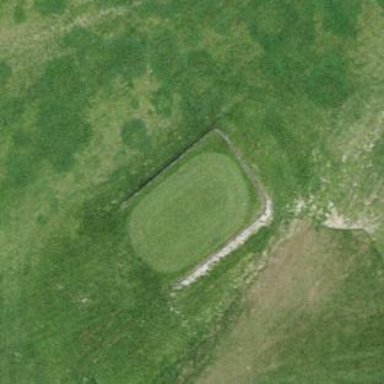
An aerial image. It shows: Golf tee.